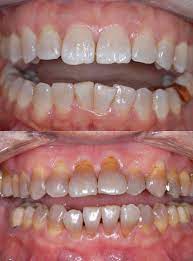
Condition: Tooth Discoloration